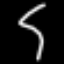
Label: squiggle